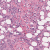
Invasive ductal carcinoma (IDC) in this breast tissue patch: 1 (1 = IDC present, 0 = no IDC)